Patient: sex M, age 48
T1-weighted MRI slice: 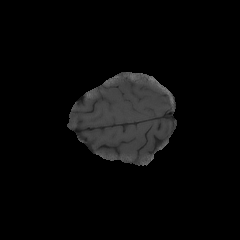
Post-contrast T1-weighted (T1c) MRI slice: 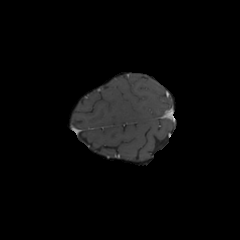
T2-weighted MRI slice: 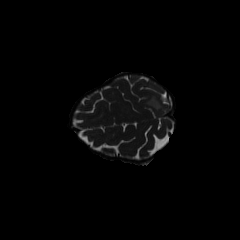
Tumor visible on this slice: yes
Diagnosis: Glioblastoma, IDH-wildtype
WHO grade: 4